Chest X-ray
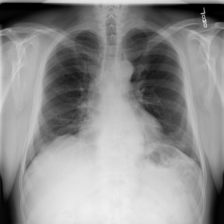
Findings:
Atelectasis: positive
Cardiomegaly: negative
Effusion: negative
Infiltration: negative
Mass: negative
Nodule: negative
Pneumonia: negative
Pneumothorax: negative
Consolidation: negative
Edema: negative
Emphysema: negative
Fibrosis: negative
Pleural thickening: negative
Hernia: negative